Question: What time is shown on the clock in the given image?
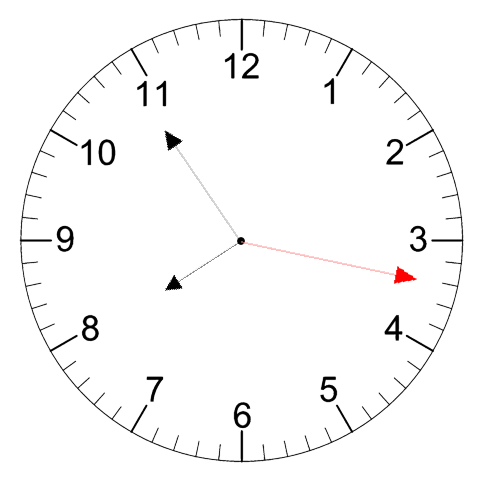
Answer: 07:54:17